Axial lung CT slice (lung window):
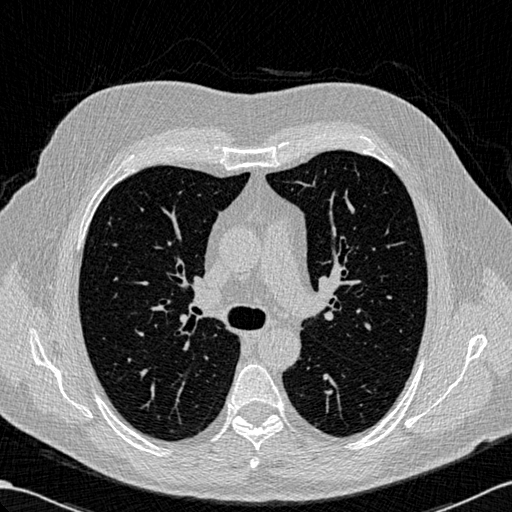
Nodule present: no